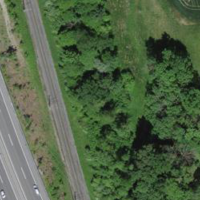
EUNIS habitat code: 57
Species observed at this site:
Cirsium palustre